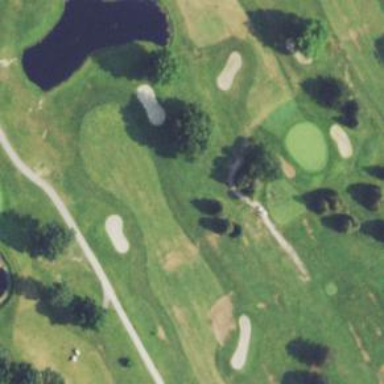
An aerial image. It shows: Asphalt path used as golf cart path.